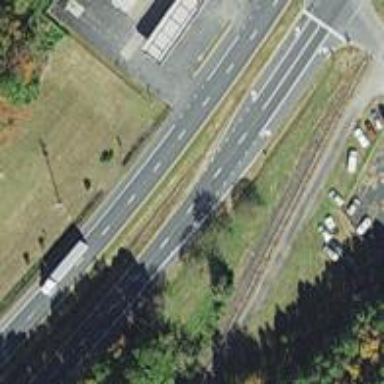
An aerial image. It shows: Trunk highway with expressway features.